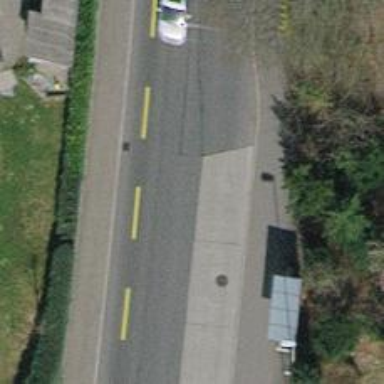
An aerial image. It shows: Bus stop with designated stop position for public transport.